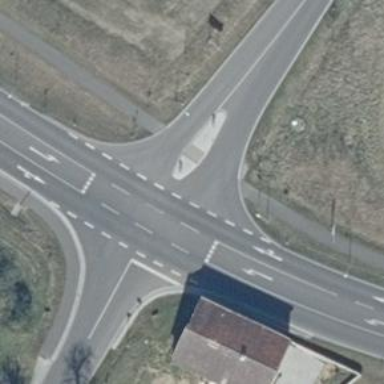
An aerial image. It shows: Traffic calming island.